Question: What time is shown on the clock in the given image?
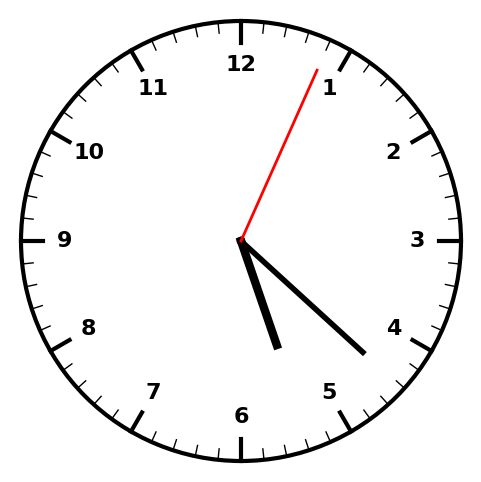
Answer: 05:22:04